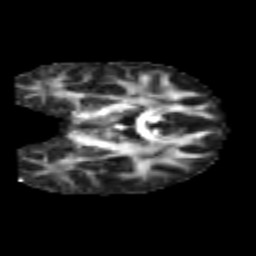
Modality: FA
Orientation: coronal
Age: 23
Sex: male
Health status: healthy